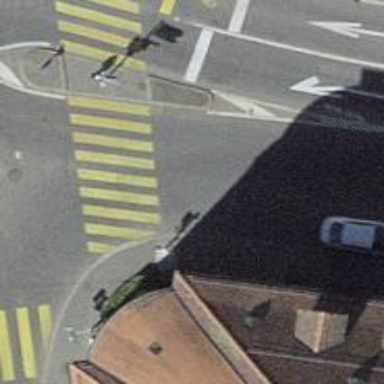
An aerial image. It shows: Kerb barrier.